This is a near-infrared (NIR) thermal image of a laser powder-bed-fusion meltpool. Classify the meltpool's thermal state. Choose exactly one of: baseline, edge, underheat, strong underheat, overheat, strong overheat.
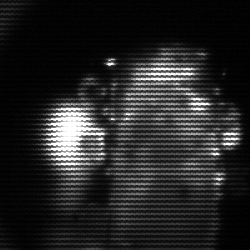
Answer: strong underheat